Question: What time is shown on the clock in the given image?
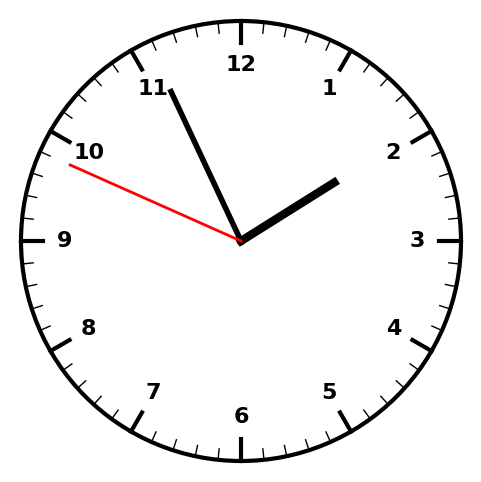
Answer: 01:55:49